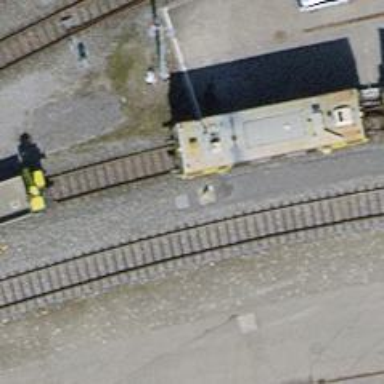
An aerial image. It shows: Railway yard.